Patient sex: M
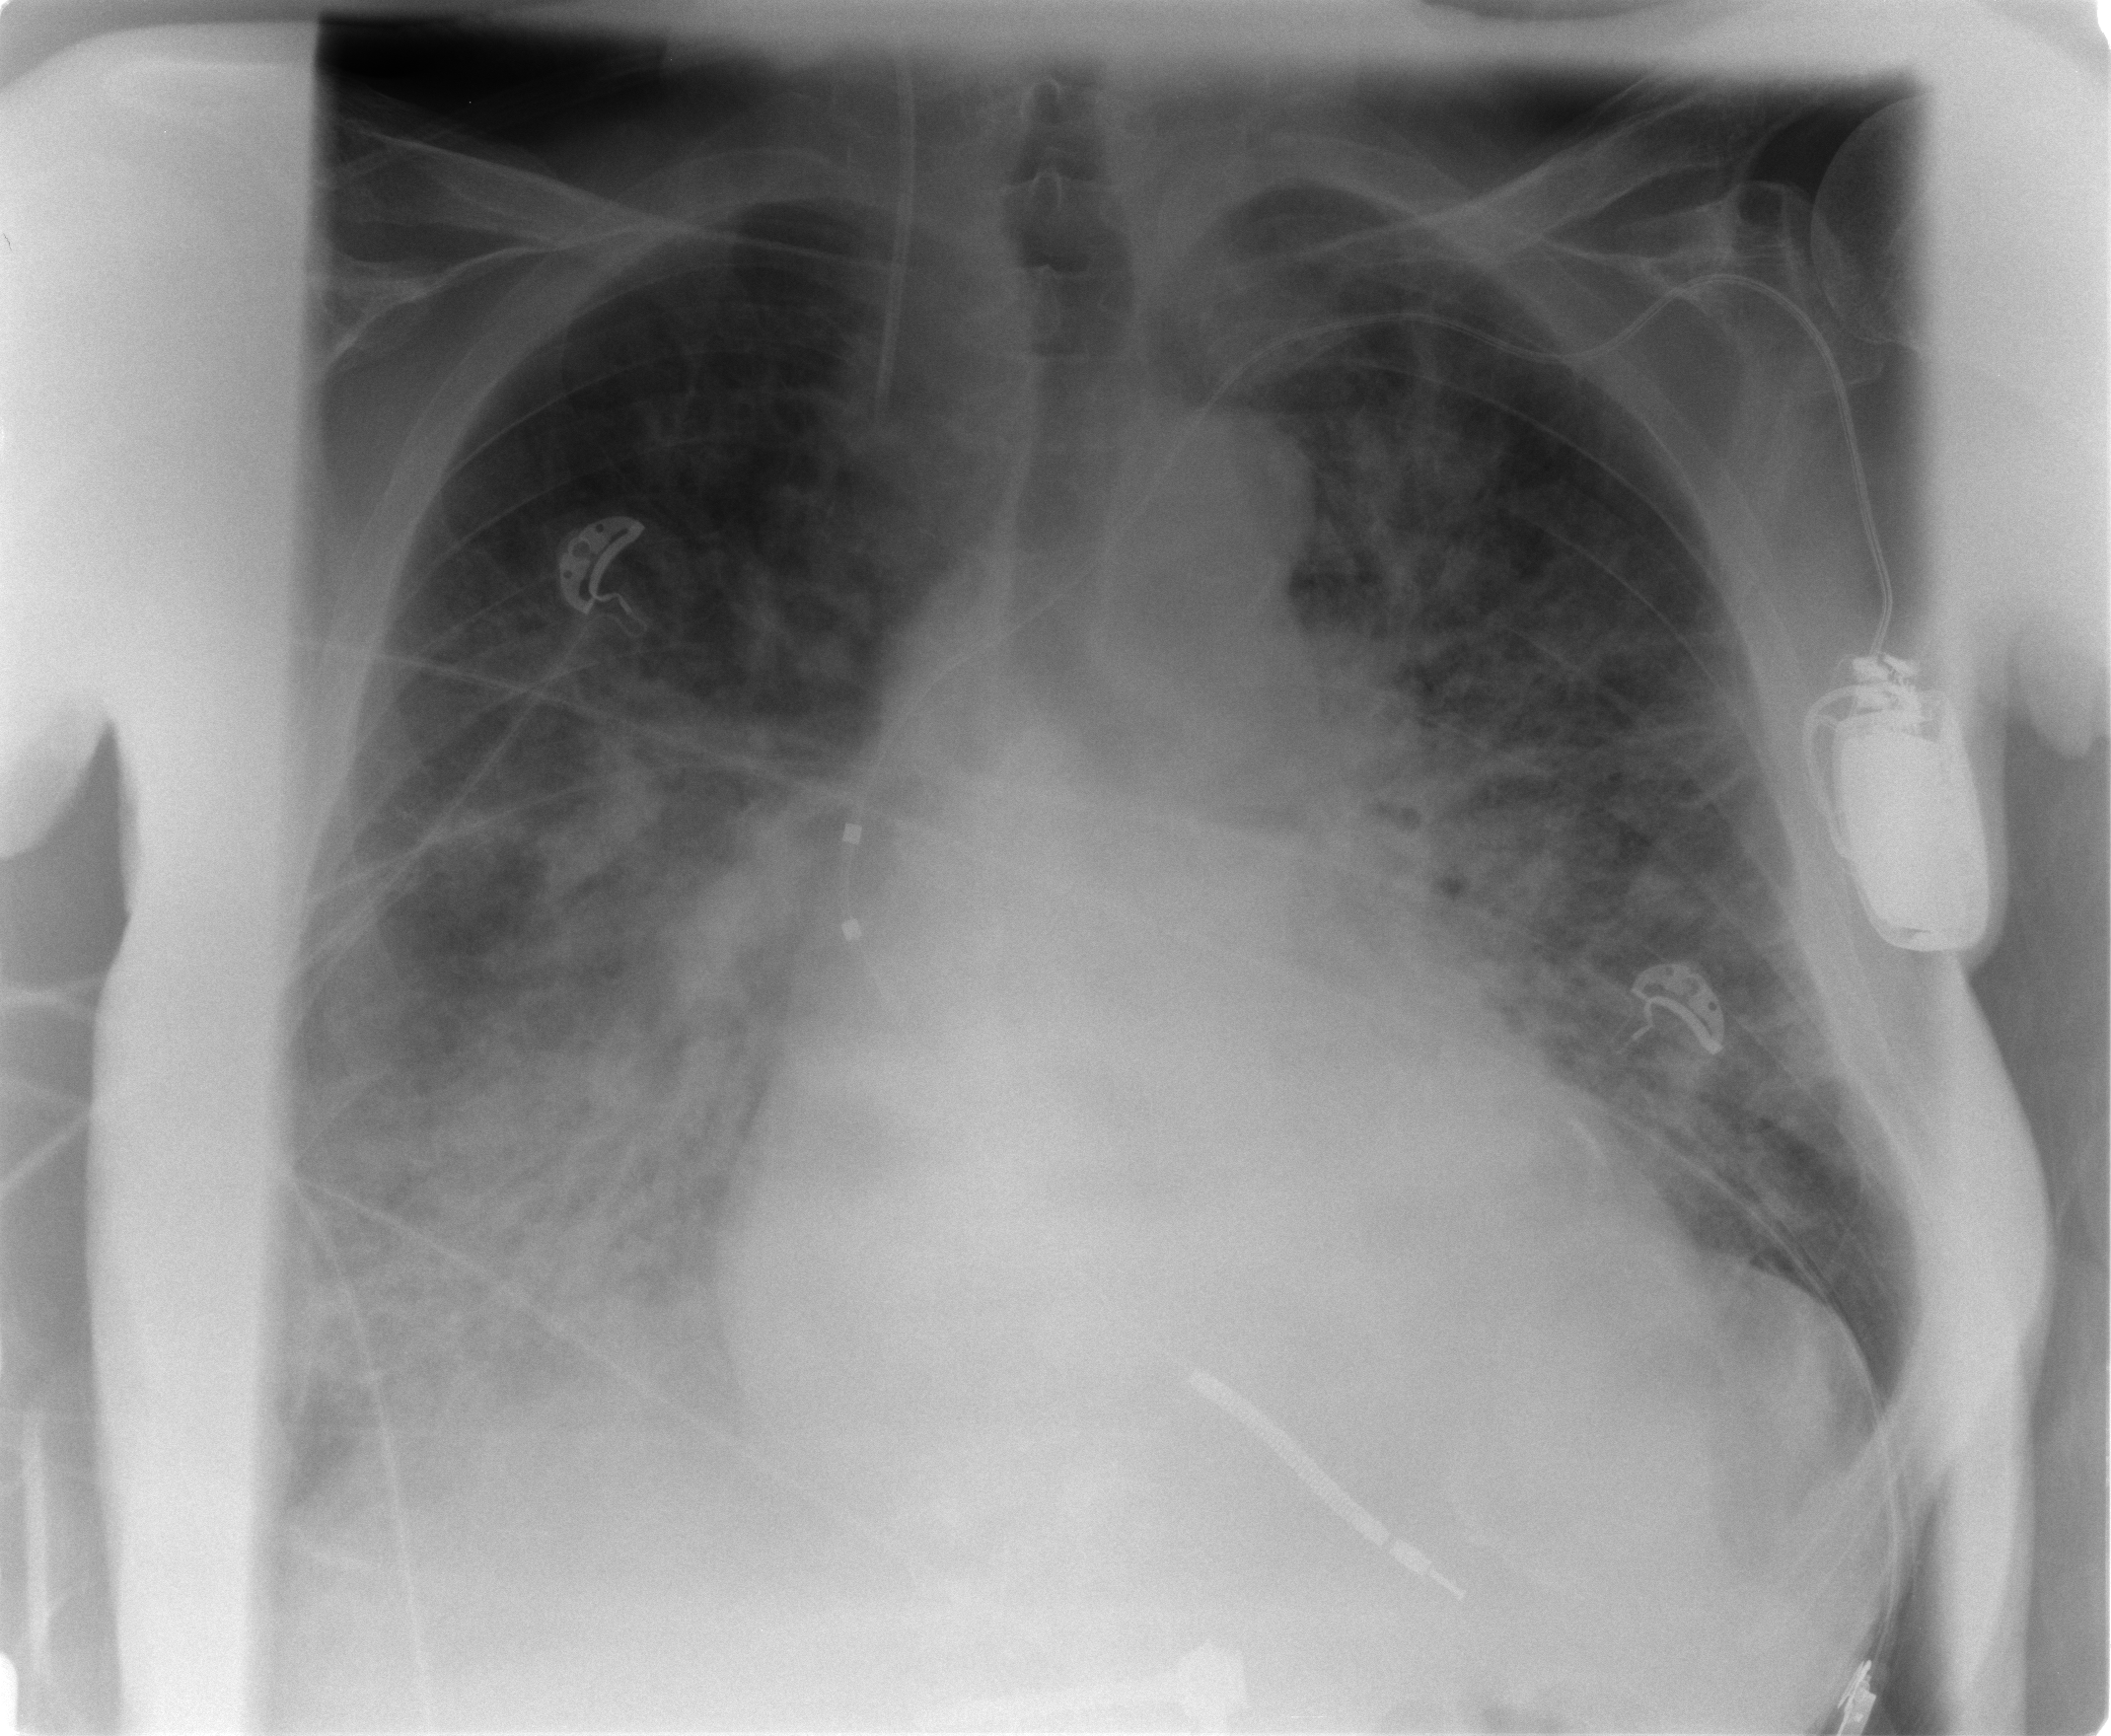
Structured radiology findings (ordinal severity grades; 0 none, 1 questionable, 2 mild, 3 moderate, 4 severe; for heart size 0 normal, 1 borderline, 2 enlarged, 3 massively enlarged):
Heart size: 2
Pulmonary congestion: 3
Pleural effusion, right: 2
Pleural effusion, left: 1
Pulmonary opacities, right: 3
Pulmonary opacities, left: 3
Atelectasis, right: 3
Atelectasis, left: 3